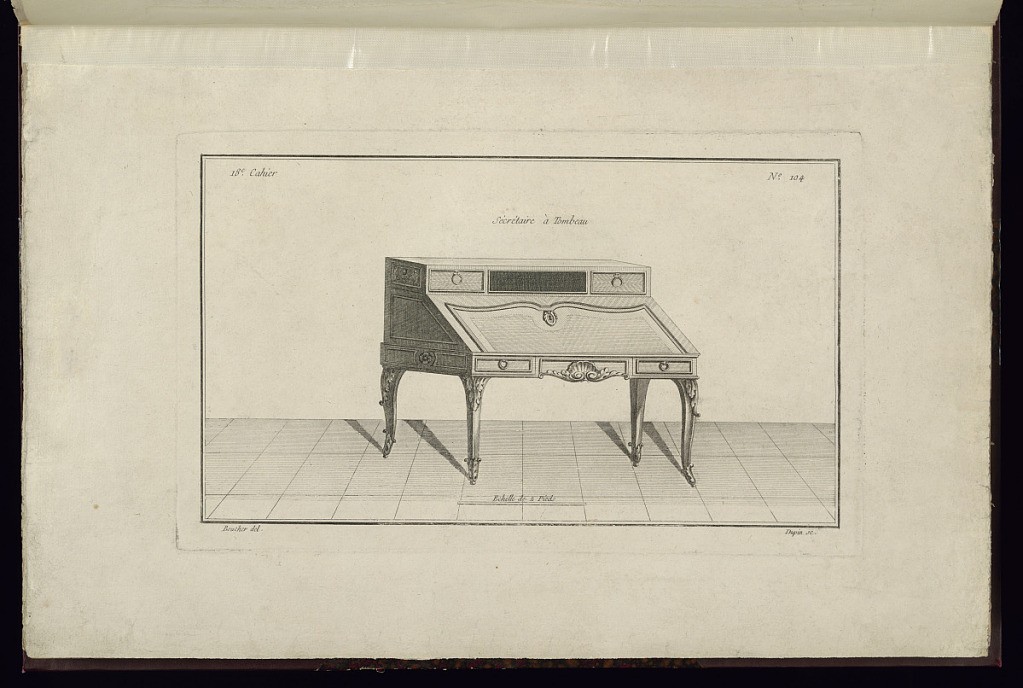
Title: Sécrétaire à Tombeau
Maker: Juste-François Boucher, French, 1736 – 1782
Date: ca. 1775
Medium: Engraving on off white laid paper
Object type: Print
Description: Design for a drop leaf writing desk, decorated with ornament motifs including ring pulls, garlands, and acanthus leaves. The plate is signed.